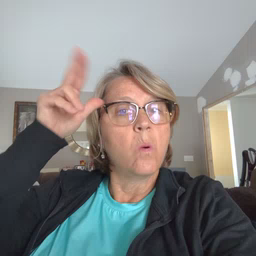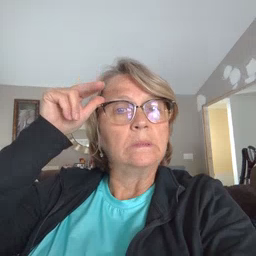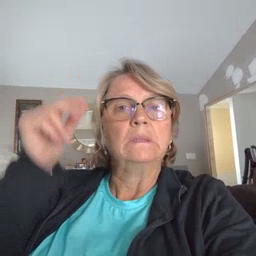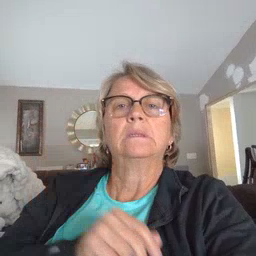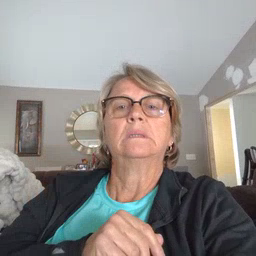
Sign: horse